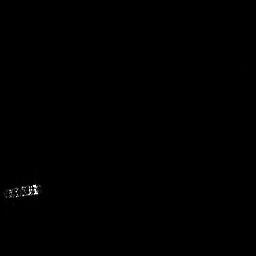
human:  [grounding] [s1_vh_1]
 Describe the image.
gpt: In the satellite image, there is  <ref>1 medium ship </ref> <box>[[0, 70, 16, 77, 0]]</box> located at bottom left.